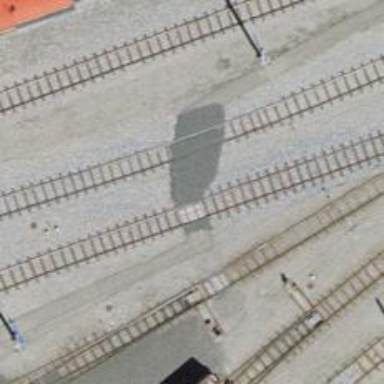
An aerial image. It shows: Narrow-gauge railway with electrified tracks using contact line. Located in service yard with one track.